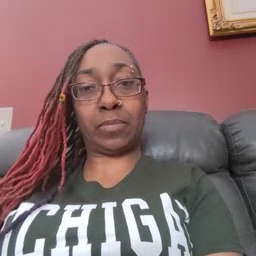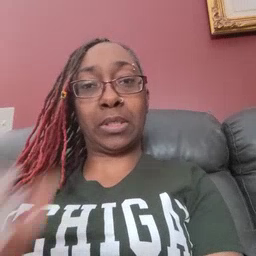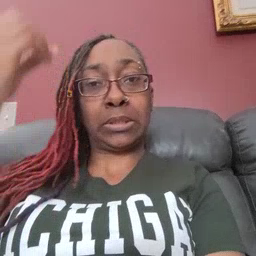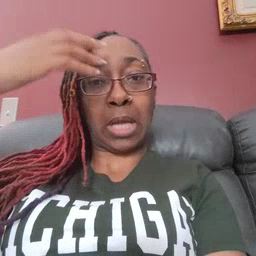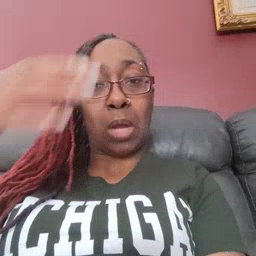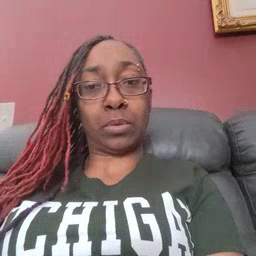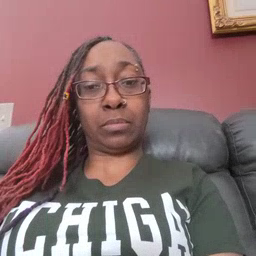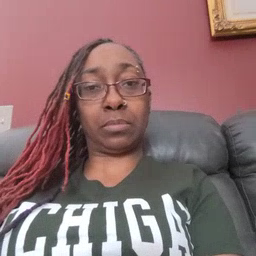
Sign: shower